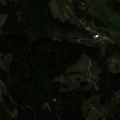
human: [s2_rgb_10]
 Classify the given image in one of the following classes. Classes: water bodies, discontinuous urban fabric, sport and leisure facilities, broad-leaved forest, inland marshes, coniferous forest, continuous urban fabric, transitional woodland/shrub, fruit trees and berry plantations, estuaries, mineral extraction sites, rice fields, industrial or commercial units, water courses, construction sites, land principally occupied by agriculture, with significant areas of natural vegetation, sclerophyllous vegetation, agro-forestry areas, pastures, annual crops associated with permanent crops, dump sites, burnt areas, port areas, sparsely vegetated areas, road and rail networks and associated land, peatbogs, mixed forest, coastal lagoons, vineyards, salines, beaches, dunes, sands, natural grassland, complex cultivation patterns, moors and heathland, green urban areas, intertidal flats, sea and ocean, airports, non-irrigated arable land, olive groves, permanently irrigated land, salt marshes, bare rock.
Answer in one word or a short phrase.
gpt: discontinuous urban fabric, pastures, coniferous forest